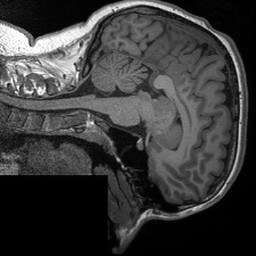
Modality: T1w
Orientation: sagittal
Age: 30
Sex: female